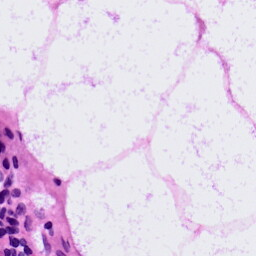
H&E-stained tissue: LymphNode